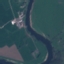
Land use / land cover: River